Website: bh-photo
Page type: payment
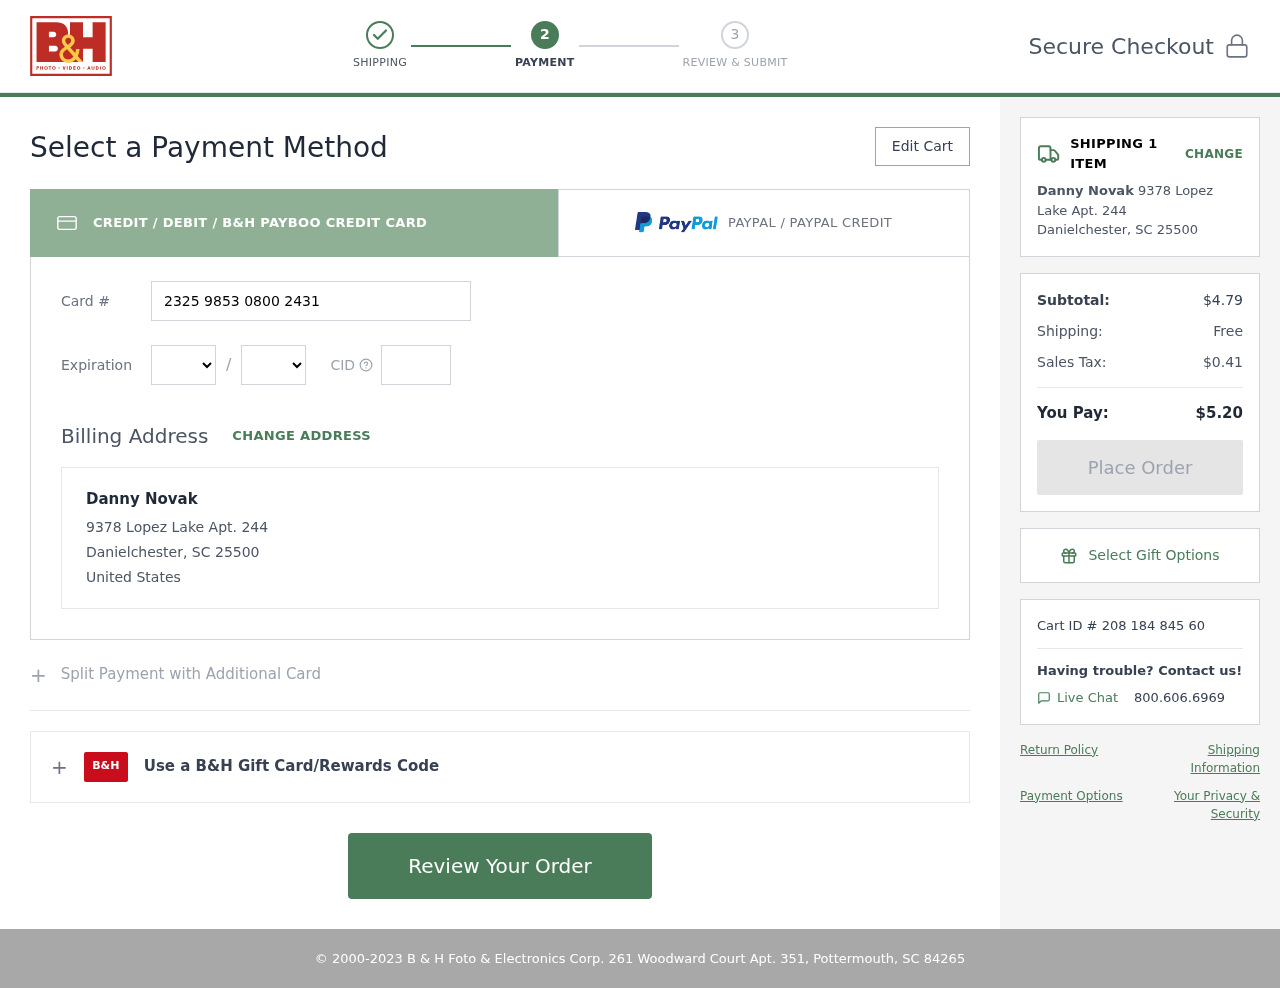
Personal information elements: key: PII_CARD_CVV
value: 597
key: PII_CARD_EXPIRY_MONTH
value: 03
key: PII_CARD_EXPIRY_YEAR
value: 27
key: PII_CARD_NUMBER
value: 2325 9853 0800 2431
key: PII_CITY_STATE_ZIP
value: Danielchester, SC 25500
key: PII_COUNTRY
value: United States
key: PII_FULLNAME
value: Danny Novak
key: PII_STREET
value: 9378 Lopez Lake Apt. 244
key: PII_FULLNAME2
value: Danny Novak
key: PII_CITY
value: Danielchester
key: PII_STATE_ABBR
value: SC
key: PII_POSTCODE
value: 25500
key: PII_POSTCODE_FULL
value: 25500
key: PII_CITY_STATE
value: Danielchester, SC
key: PII_POSTCODE_NUMERIC
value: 25500
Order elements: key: ORDER_NUM_ITEMS
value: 1
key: ORDER_SUBTOTAL
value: $4.79
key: ORDER_SHIPPING_COST
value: Free
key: ORDER_TAX
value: $0.41
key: ORDER_TOTAL
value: $5.20
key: ORDER_ID
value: Cart ID # 208 184 845 60